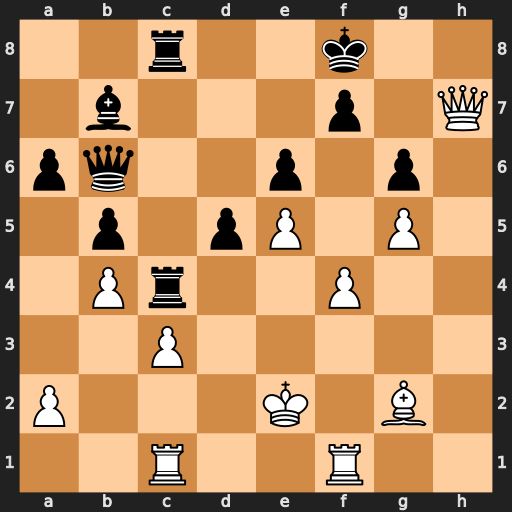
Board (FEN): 2r2k2/1b3p1Q/pq2p1p1/1p1pP1P1/1Pr2P2/2P5/P3K1B1/2R2R2
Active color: w
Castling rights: -
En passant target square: -
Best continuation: Qh8+ Ke7 Qf6+ Ke8 Rh1